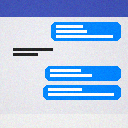
Screen state: on